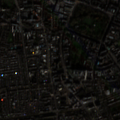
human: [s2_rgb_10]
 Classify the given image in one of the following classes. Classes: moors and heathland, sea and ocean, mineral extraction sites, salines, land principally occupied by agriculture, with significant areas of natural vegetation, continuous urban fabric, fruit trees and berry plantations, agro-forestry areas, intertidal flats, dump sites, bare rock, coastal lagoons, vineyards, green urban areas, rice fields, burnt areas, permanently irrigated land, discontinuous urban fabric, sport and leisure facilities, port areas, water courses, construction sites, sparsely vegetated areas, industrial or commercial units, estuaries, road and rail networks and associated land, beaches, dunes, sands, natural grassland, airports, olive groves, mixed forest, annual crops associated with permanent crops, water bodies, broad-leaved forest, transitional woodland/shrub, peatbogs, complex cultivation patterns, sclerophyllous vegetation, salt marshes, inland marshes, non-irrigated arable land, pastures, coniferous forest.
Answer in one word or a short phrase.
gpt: continuous urban fabric, discontinuous urban fabric